Aerial crown-view tile of a tropical tree (Barro Colorado Island, Panama), acquired 20250818:
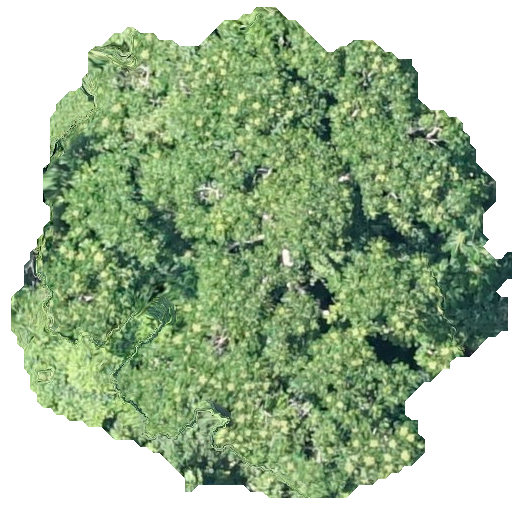
Species: Trattinnickia aspera
GBIF accepted scientific name: Trattinnickia aspera
Crown area: 255.546 m²